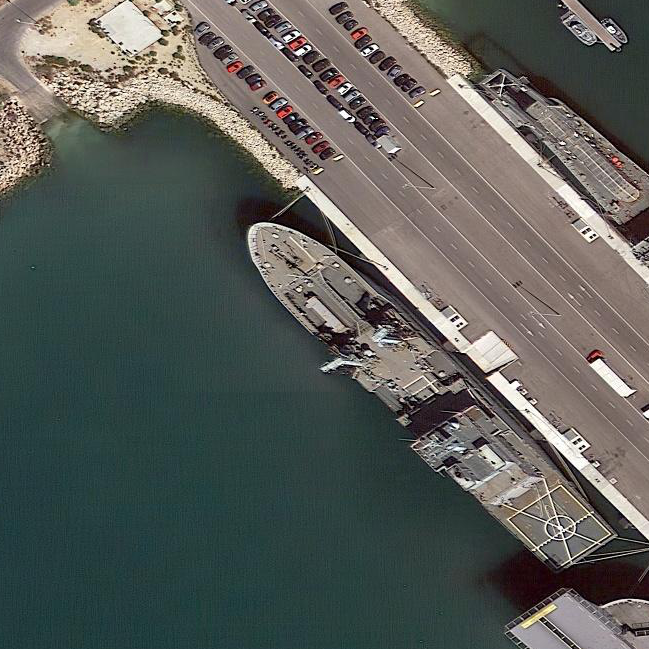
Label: combat